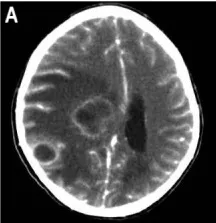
Computed tomography brain image showing rim-enhancing collections in the right frontal.
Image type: radiology (ct)